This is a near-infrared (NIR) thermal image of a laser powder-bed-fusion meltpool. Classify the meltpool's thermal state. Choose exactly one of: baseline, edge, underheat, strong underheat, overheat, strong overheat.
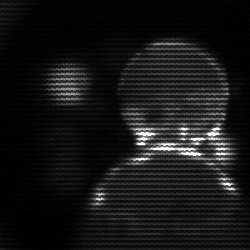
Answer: edge